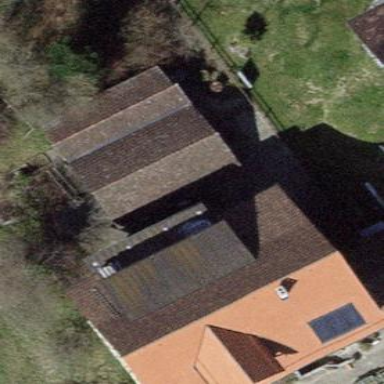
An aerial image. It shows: Shed building with gabled roof shape.